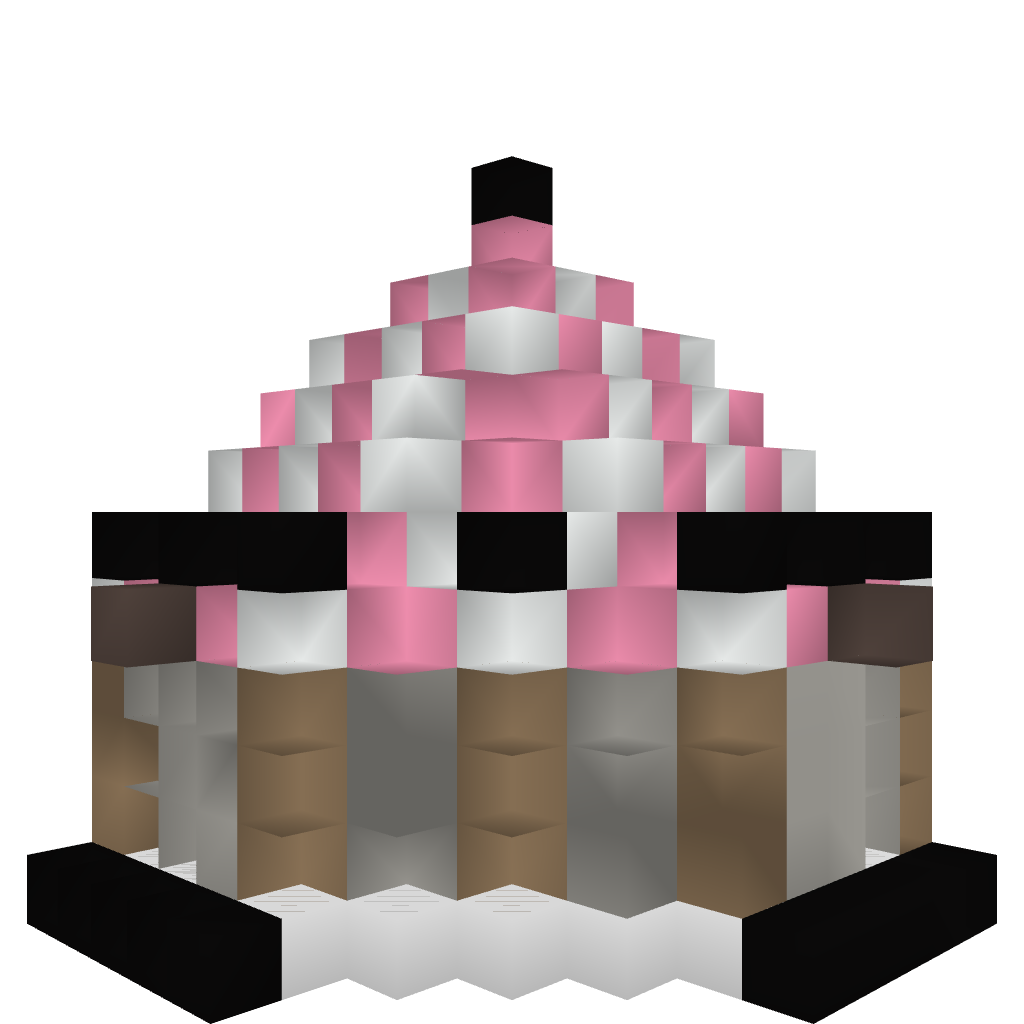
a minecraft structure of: Piggy go round!